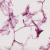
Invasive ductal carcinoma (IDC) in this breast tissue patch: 0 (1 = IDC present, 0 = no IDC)